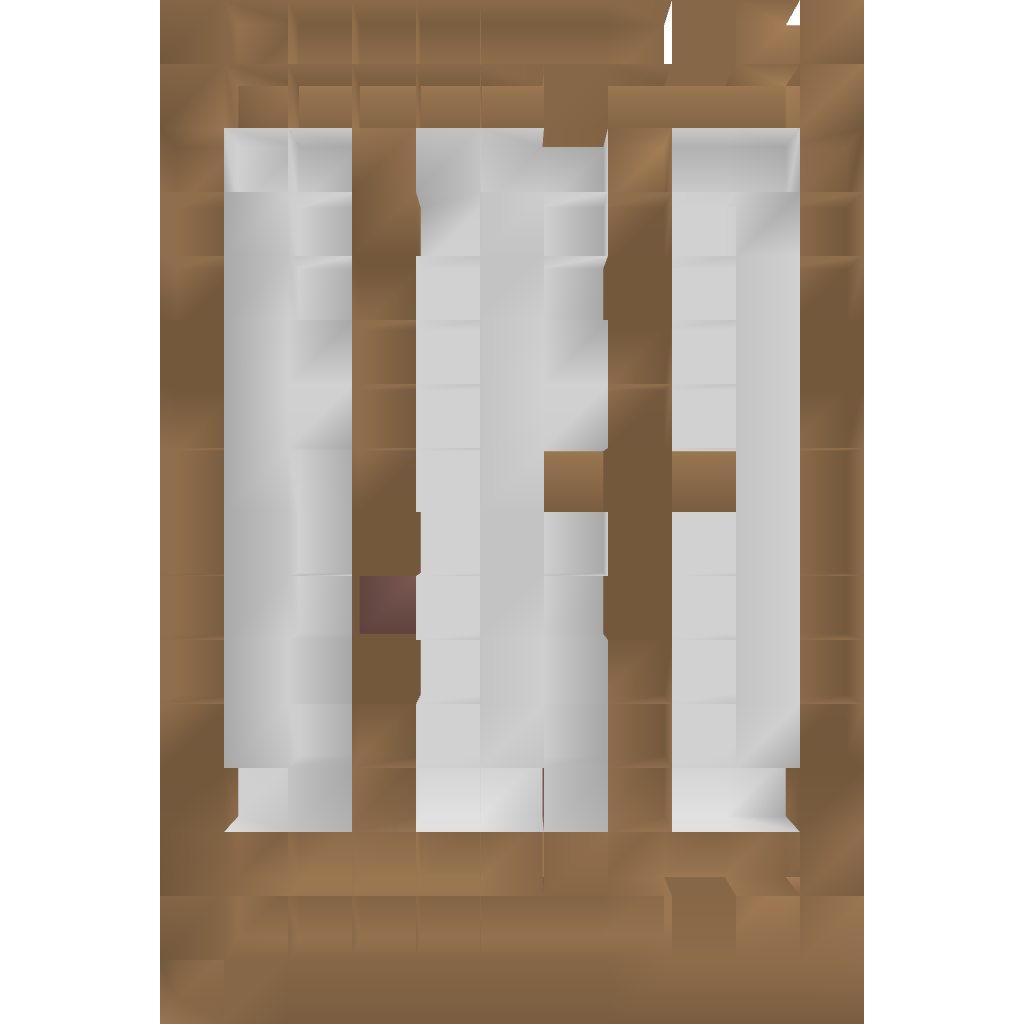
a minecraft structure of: Modern House bad low quality